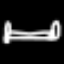
Label: bed